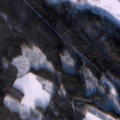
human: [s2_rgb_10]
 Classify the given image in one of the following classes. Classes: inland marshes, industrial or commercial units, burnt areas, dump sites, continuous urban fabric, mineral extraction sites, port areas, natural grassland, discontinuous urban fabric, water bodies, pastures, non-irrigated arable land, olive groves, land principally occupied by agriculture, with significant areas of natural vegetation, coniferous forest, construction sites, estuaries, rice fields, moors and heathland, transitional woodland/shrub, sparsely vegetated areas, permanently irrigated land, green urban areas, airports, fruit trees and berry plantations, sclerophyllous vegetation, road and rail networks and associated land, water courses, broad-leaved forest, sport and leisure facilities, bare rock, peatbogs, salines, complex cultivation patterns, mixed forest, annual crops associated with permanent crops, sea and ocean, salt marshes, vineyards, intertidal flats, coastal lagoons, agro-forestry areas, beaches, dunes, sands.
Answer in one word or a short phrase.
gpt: coniferous forest, mixed forest, transitional woodland/shrub, peatbogs